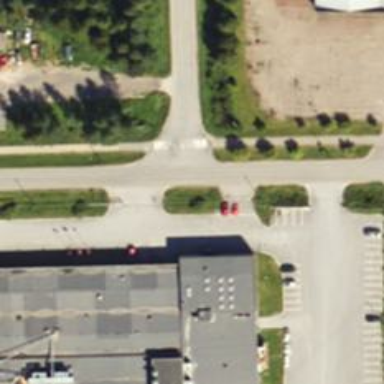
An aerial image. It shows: Marked crossing on the road.